Aerial crown-view tile of a tropical tree (Barro Colorado Island, Panama), acquired 20250915:
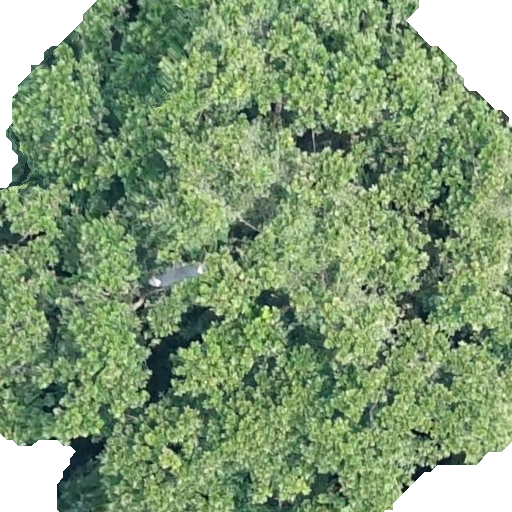
Species: Anacardium excelsum
GBIF accepted scientific name: Anacardium excelsum
Crown area: 395.906 m²